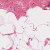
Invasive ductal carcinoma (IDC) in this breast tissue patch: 0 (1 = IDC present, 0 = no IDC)